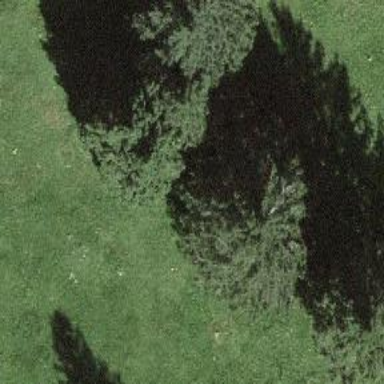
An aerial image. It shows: Beautiful tree in nature.